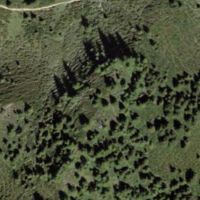
EUNIS habitat code: 31
Species observed at this site:
Vaccinium uliginosum